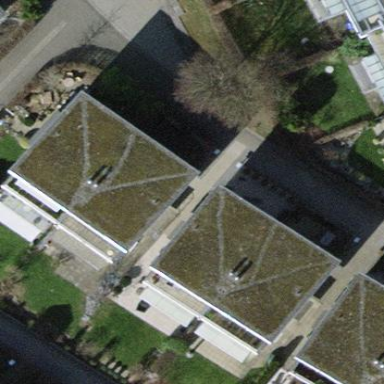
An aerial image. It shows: Terrace building.